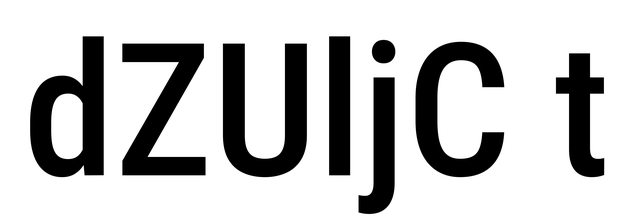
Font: Roboto_Condensed_Medium